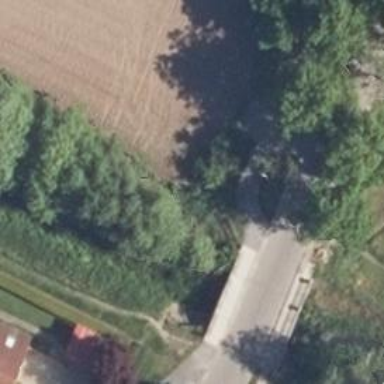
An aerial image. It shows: Asphalt path on bridge.